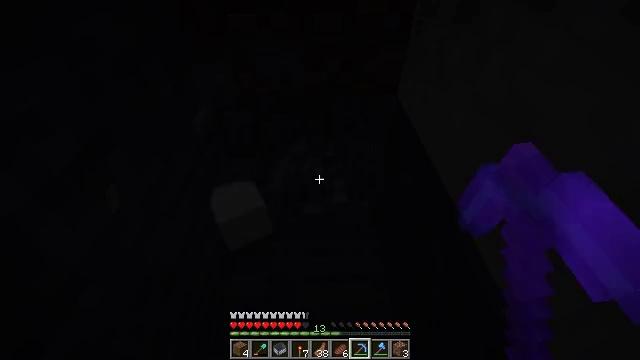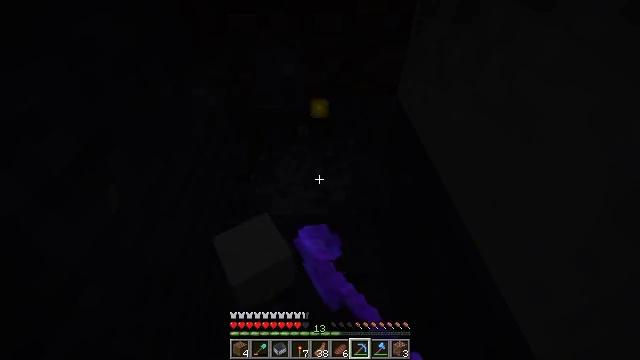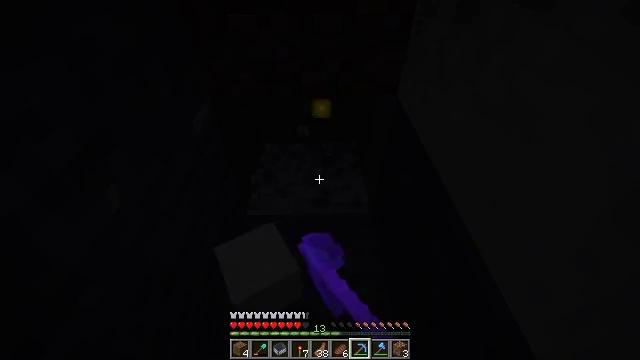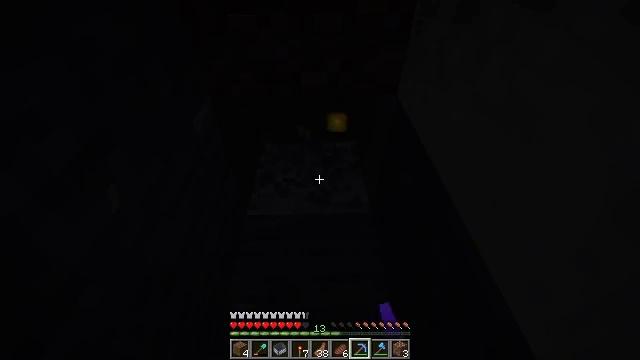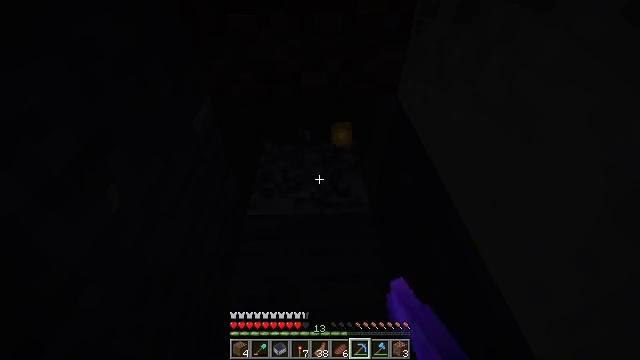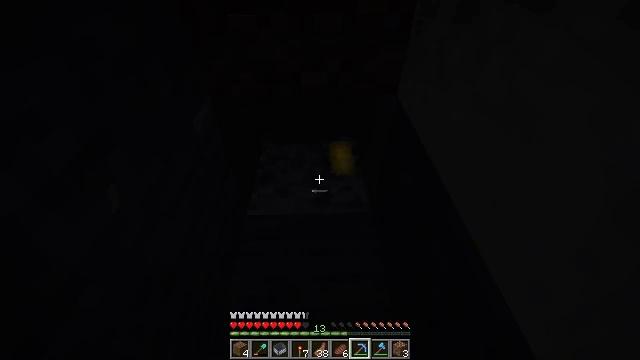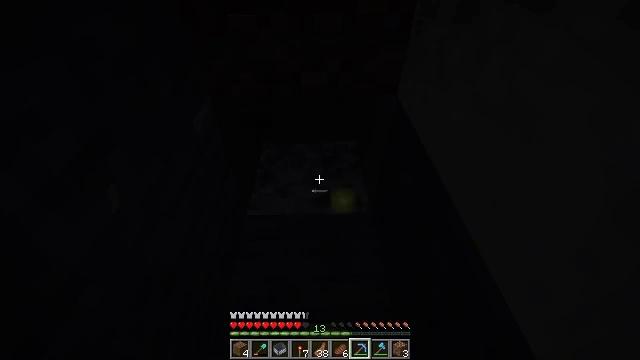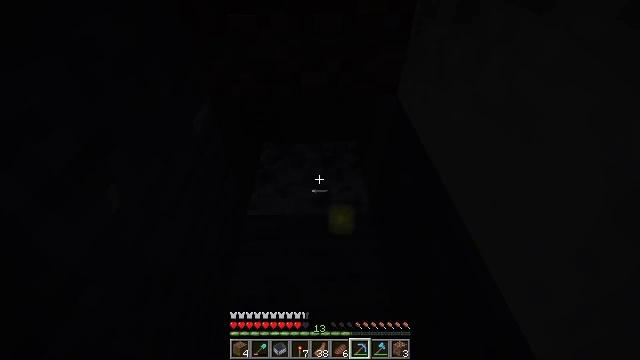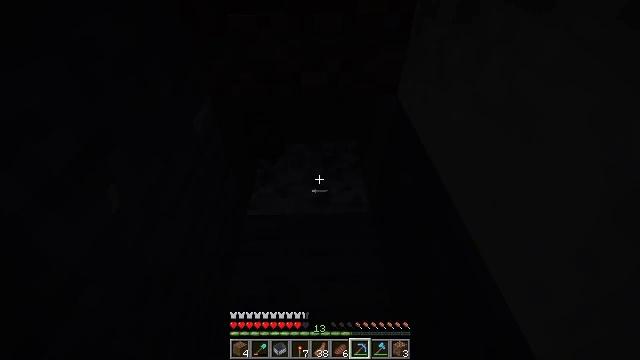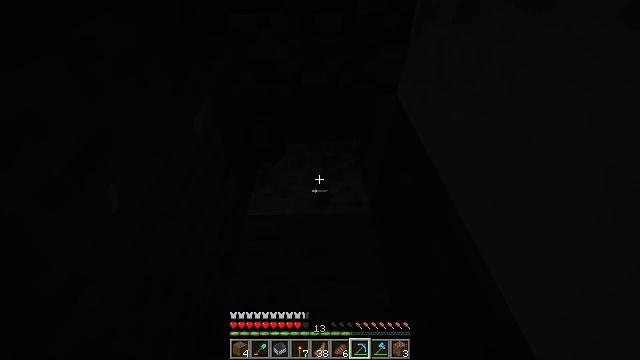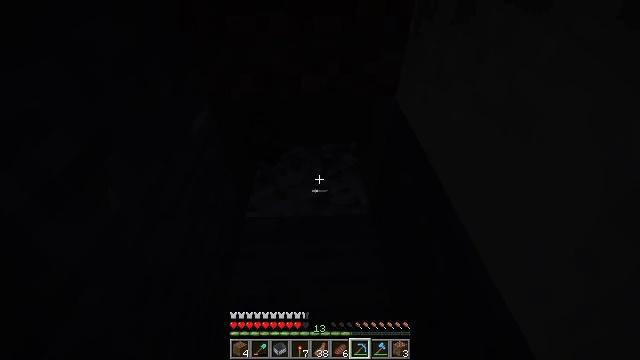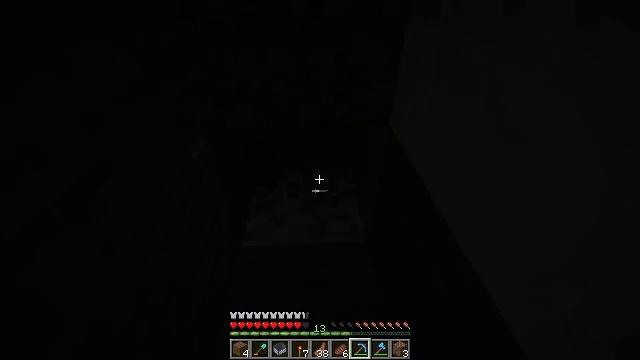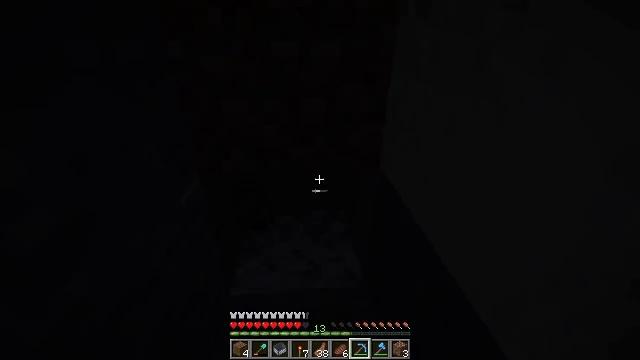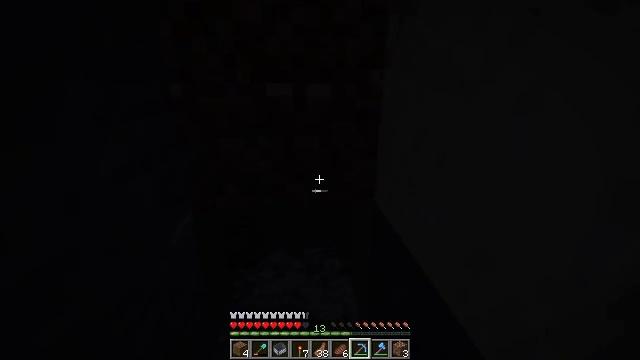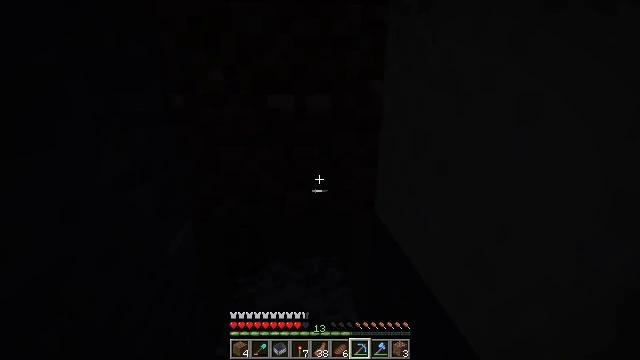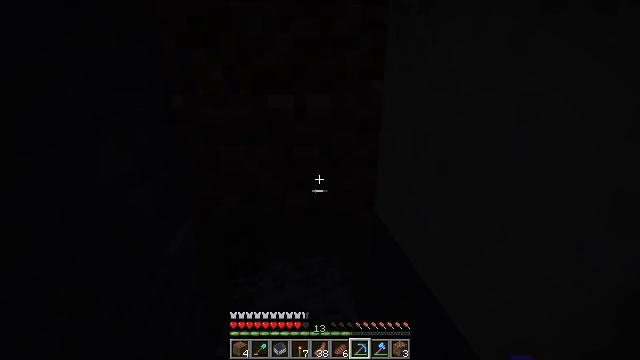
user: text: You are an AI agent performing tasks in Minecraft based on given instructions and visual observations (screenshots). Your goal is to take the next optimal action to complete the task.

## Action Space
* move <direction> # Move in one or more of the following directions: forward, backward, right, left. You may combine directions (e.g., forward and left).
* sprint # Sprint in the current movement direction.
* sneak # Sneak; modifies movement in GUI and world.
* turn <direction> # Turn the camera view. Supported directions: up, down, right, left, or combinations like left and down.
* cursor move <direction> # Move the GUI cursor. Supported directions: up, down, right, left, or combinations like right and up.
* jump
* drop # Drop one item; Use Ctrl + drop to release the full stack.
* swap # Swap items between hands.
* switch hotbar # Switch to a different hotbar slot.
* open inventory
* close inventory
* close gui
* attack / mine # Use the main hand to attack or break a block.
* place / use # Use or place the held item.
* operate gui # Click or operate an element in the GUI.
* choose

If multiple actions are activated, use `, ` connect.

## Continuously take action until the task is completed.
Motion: motion action
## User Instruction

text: Gather sand from the desert.
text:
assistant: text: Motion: attack / mine
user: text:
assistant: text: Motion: attack / mine
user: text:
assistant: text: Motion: attack / mine
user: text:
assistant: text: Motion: attack / mine
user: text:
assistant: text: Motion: no_op
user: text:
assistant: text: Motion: no_op
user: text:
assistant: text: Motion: no_op
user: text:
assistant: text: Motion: no_op
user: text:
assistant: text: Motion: no_op
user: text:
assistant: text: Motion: no_op
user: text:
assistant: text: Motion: turn up
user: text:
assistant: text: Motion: turn right and up
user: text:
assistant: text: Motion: turn right and up
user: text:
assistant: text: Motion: turn up
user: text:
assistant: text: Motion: no_op
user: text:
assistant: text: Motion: no_op
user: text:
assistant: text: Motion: no_op
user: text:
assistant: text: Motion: no_op
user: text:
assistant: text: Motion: move forward
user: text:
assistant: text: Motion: move forward
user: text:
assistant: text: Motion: move forward, turn left
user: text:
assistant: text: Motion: move forward, turn left and up
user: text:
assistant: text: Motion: move forward, turn left and up
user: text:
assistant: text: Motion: move forward, turn left and up
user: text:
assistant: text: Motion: move forward, turn left
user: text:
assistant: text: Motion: move forward, turn left
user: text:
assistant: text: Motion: turn left
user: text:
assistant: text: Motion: turn left and up
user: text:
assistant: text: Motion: turn left and up
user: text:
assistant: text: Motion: turn left and up